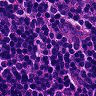
Metastatic tissue present: no